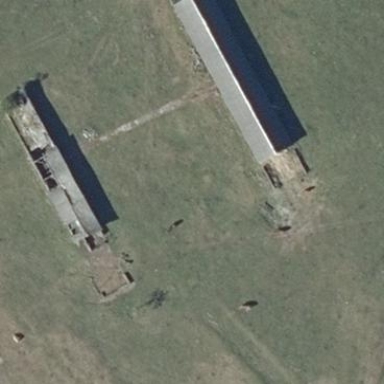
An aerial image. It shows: Gabled roof barn.